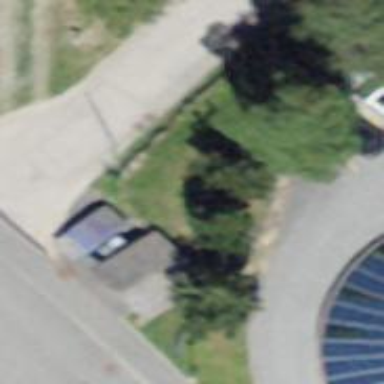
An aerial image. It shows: Blue recycling container.